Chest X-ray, PA view. Patient: 22 years old, sex M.
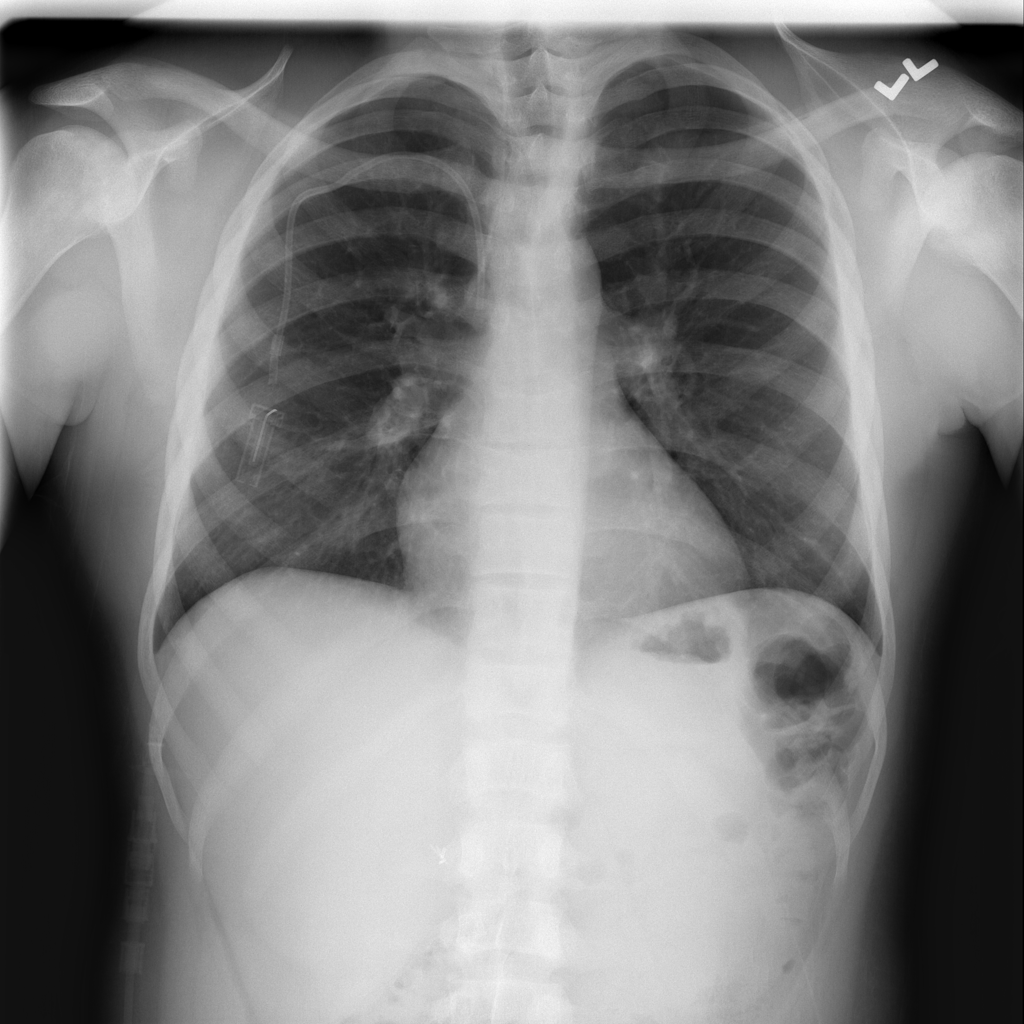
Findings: No Finding